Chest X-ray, AP view. Patient: 52 years old, sex M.
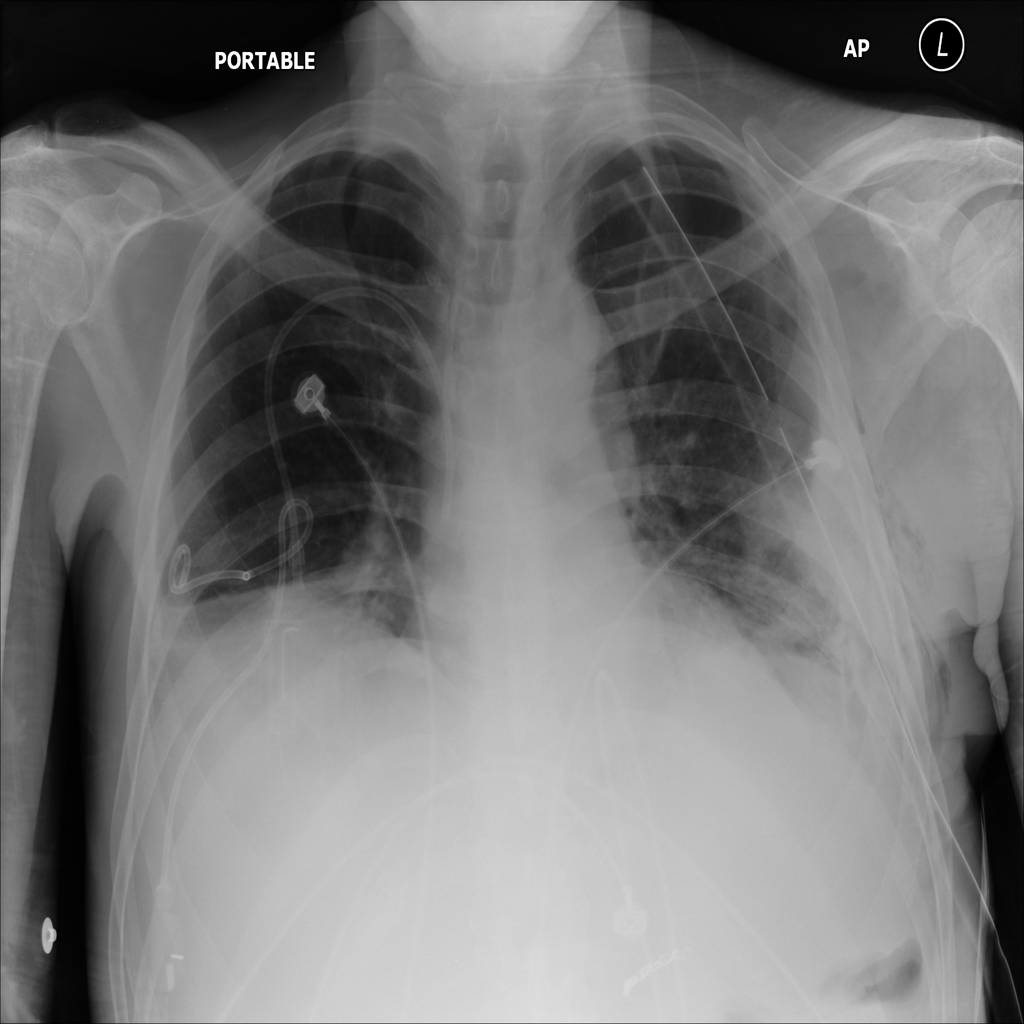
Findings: Consolidation, Pneumothorax